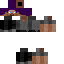
A male human skin with medium skin, wearing brown long hair dressed in a purple hoodie and brown pants, featuring a closed mouth.